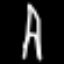
Label: The Eiffel Tower